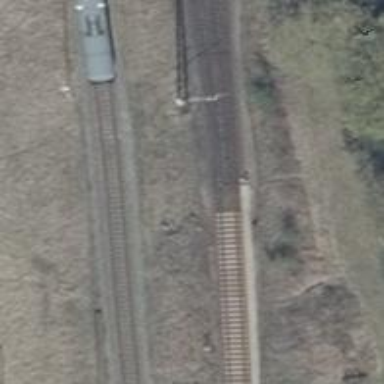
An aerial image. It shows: Railway signal.